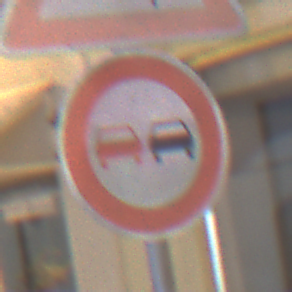
Verkehrszeichen: Ueberholverbot
Zusatzzeichen oben: SeitenwindVonRechts
Umgebung: Outdoor, Urban
Tageszeit: Night
Wetter: Overcast
Licht: Artificial
Jahreszeit: Winter
Kontrast: MediumContrast